Question: In Gmail, the following email address
'''
class UserMailer < ActionMailer::Base
default from: 'no-reply@example.com'
end
'''
Turns into this (the second item)

Is there anyway to have the "from" address be "no-reply" but have the from name be something more meaningful?
I have noticed my email form SumAll renders as from "SumAll" but with a different reply to address as below:
'''
From: =?utf-8?Q?SumAll?= <mailing@sumall.com>
'''
Any idea how to manage this with Action Mailer?
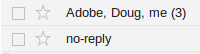
Answer: Check out section 2.3.4 of the <URL>
Specifically:
> 2.3.4 Sending Email With NameSometimes you wish to show the name of the person instead of just
their email address when they receive the email. The trick to doing
that is to format the email address in the format "Full Name ".
'''
def welcome_email(user)
@user = user
email_with_name = "#{@user.name} <#{@user.email}>"
mail(to: email_with_name, subject: 'Welcome to My Awesome Site')
end
'''
If it's the same sender for all emails in your mailer, I'd suggest trying 'default from: "Some name <some-email@example.com>"' - this should work as well.